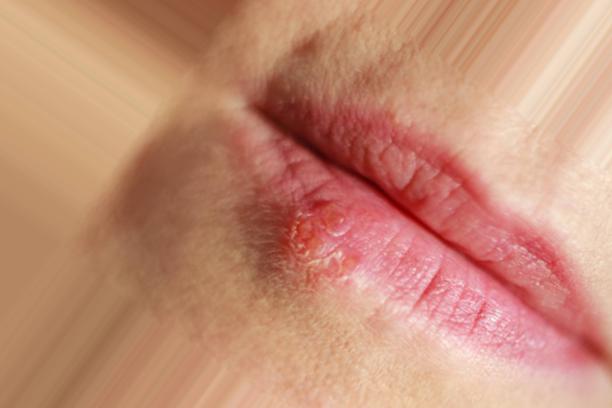
Condition: Mouth Ulcer